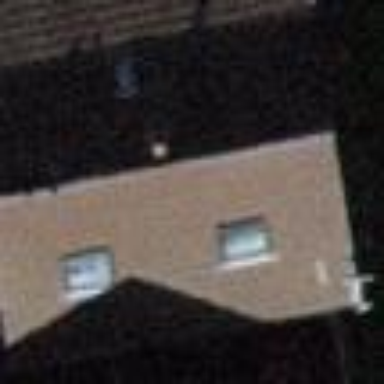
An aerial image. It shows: Building with pitched roof.